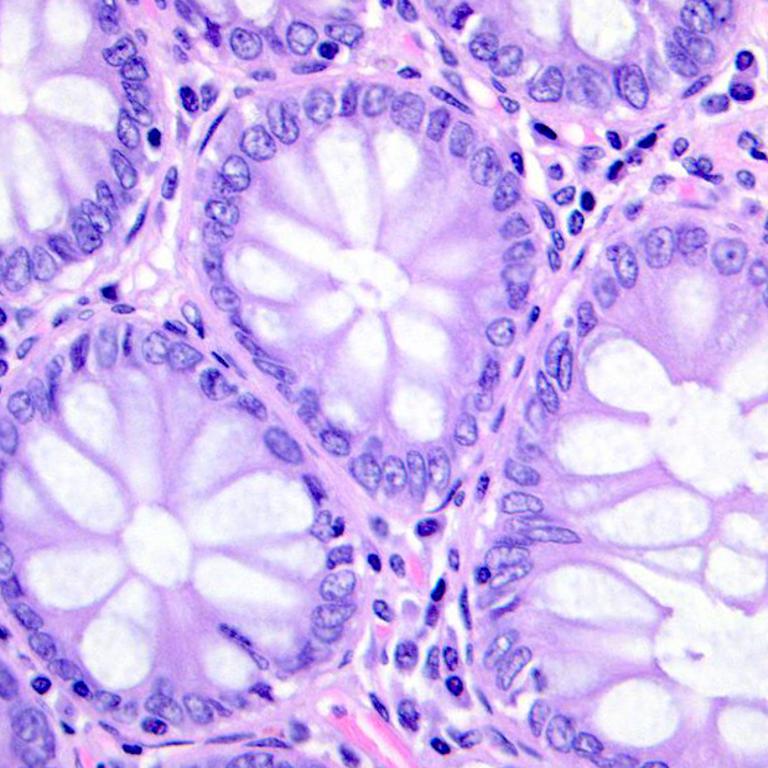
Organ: colon
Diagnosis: benign